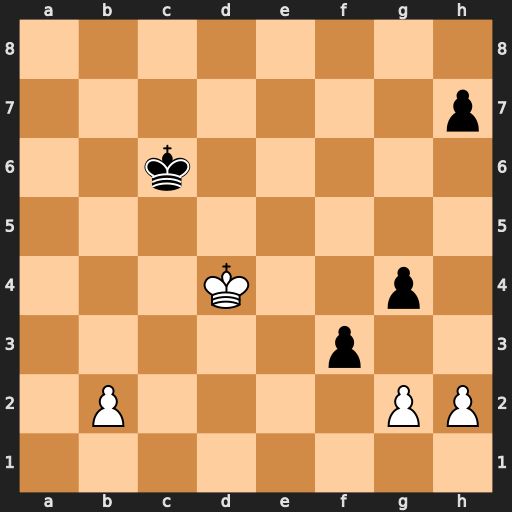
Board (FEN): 8/7p/2k5/8/3K2p1/5p2/1P4PP/8
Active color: w
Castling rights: -
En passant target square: -
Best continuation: gxf3 g3 hxg3